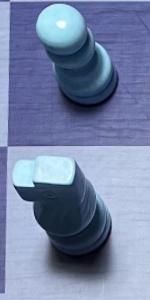
Label: Knight_White